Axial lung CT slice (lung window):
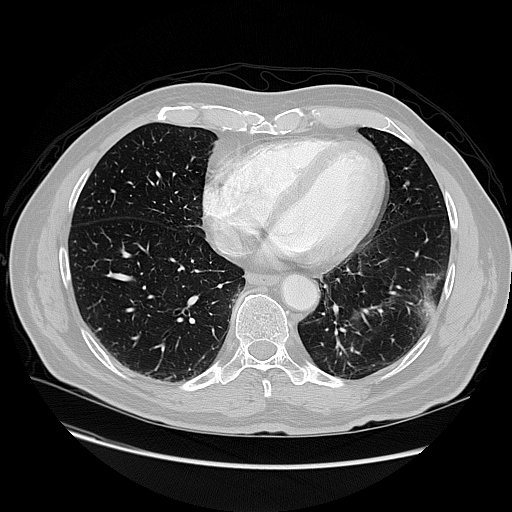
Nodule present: no